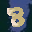
Label: 8